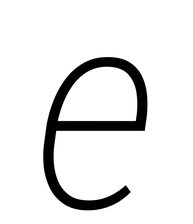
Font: Roboto-Italic_Condensed_ExtraLight_Italic